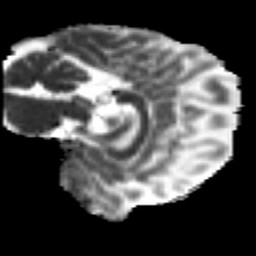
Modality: MD
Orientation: sagittal
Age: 28
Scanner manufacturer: siemens
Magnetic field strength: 3 T
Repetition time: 2.2 s
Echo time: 0.084 s